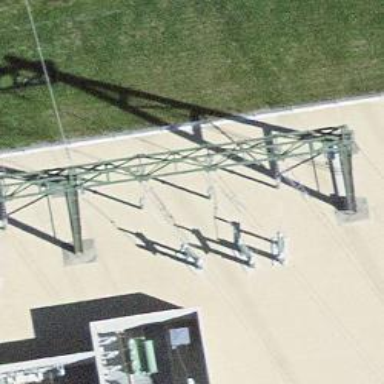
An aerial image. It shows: Three power lines with cables.